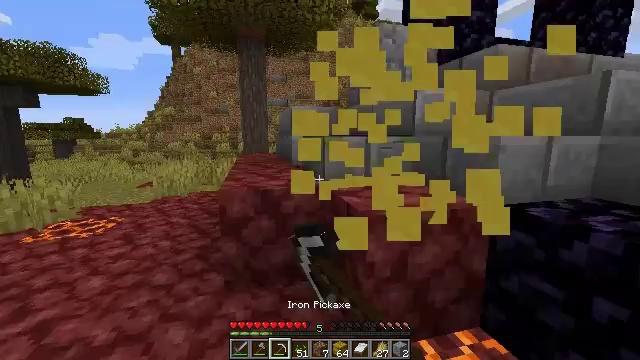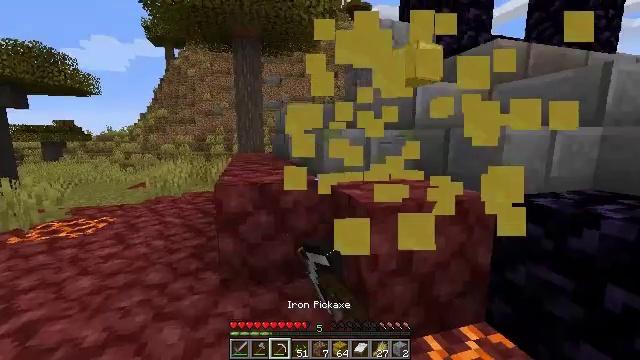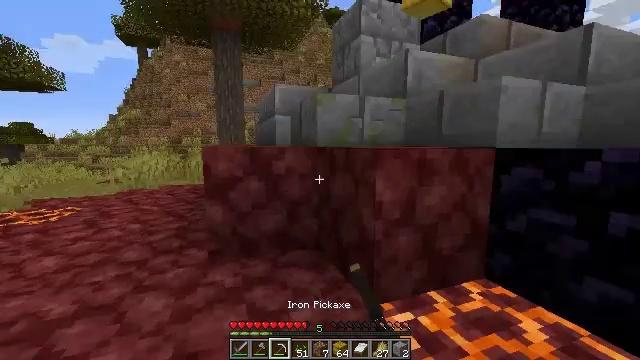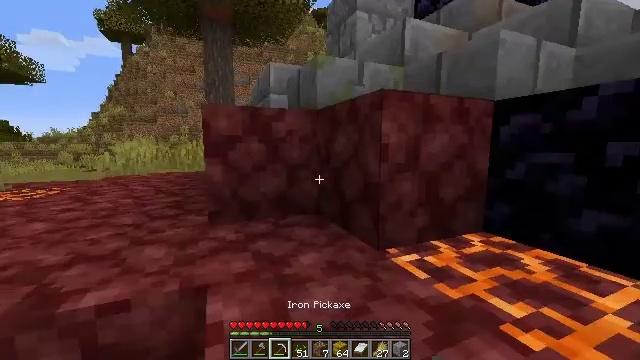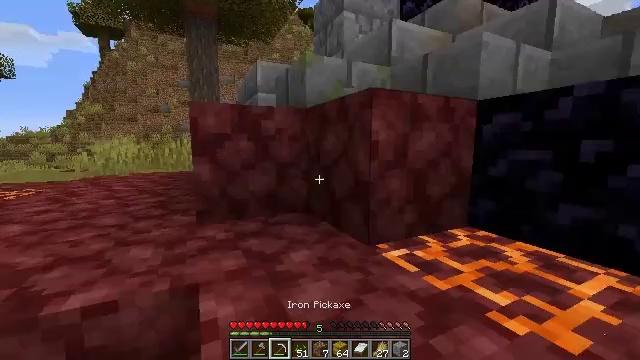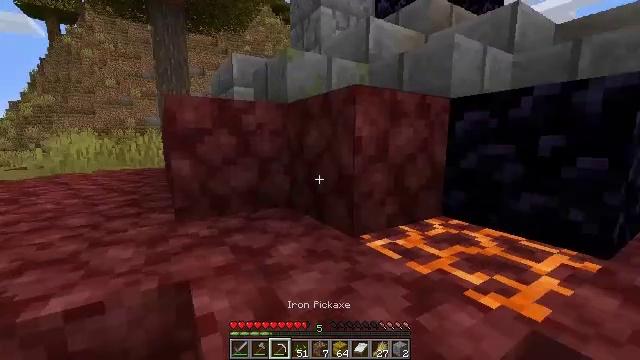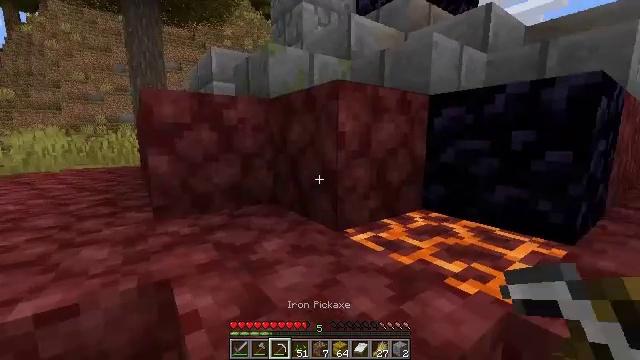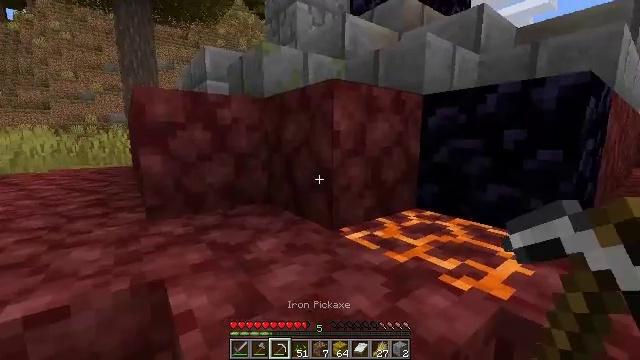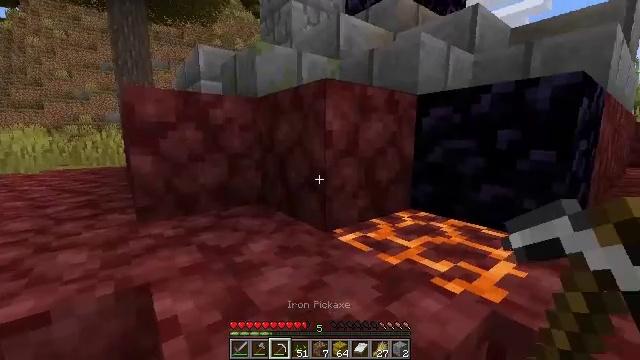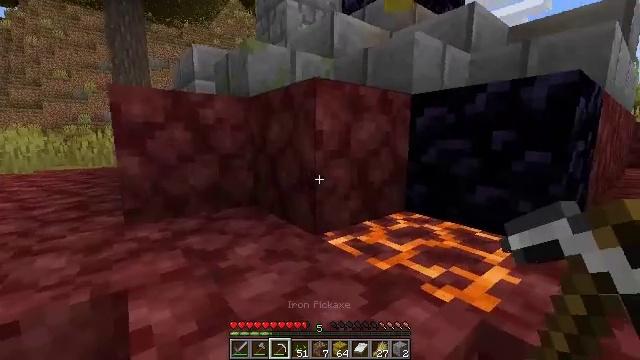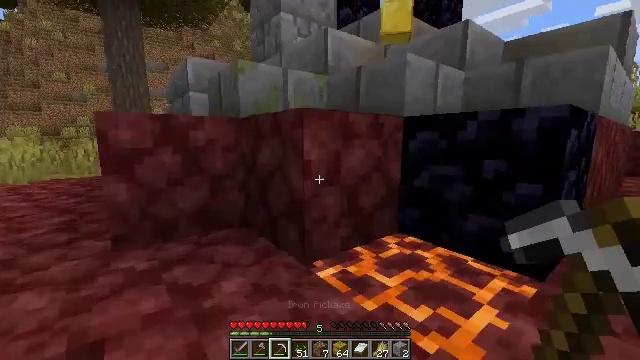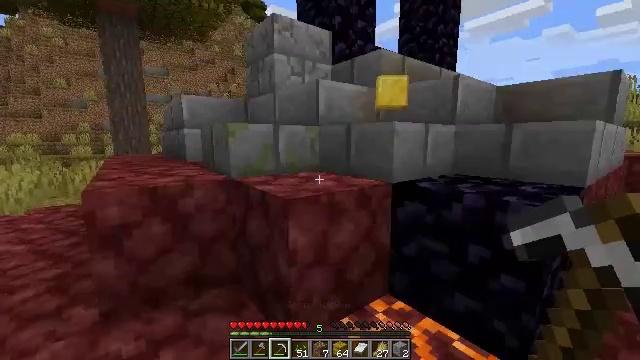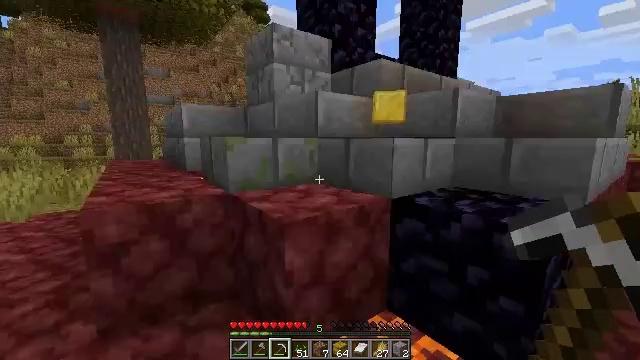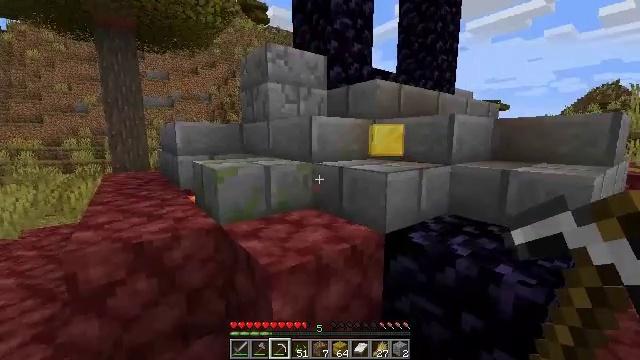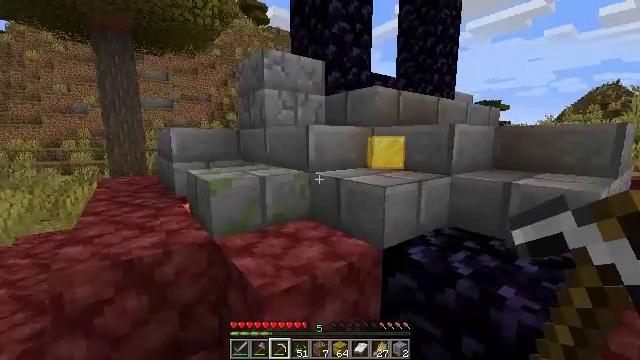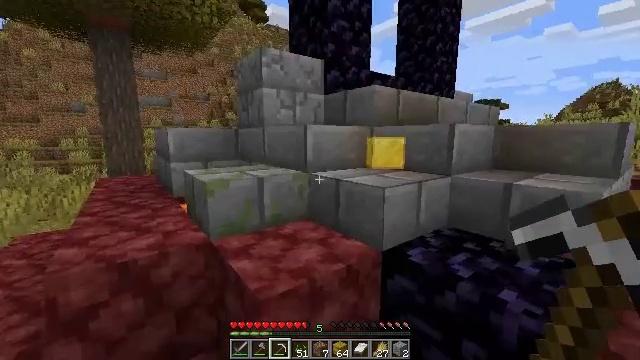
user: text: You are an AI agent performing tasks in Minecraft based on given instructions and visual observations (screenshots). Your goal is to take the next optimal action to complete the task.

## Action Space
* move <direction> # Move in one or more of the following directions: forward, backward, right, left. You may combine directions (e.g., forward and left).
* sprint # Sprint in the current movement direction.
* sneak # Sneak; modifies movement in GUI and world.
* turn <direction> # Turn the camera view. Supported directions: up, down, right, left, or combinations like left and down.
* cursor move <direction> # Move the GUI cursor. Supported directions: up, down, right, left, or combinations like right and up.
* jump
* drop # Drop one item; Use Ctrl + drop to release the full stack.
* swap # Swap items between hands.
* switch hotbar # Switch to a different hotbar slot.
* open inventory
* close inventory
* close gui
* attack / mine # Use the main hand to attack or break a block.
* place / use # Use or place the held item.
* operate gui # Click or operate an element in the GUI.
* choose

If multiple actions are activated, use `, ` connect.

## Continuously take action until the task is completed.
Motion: motion action
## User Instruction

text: Drop beetroot seeds.
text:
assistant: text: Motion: move forward and move left, turn right
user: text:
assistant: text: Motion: move forward and move left, turn right and up
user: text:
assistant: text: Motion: move forward and move left, turn right
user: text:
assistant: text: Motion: move forward and move left, turn right
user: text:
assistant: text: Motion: move forward, turn right and down
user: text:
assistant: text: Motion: turn right
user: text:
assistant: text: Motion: turn right
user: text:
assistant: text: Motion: move forward
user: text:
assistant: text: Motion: move forward
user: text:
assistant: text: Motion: move forward, jump
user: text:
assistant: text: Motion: move forward, jump
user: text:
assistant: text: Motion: move forward, jump
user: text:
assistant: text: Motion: move forward, jump
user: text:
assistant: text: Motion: move forward and move left, jump
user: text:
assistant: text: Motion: move forward and move left, jump
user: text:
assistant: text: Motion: move forward and move left, turn right and down, jump
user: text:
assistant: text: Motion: move forward and move left, turn right, jump
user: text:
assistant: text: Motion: move forward and move left, jump
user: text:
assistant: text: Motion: move forward and move left, turn right
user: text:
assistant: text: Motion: move forward and move left, turn right
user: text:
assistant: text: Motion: move forward and move left, turn right
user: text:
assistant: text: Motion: move forward and move left, turn right, jump
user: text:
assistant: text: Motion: move forward and move left, turn right, jump
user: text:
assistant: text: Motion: move forward and move left, turn right and down, jump
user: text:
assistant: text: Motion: move forward, turn right and down, jump
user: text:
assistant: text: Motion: move forward, jump
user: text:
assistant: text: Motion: move forward
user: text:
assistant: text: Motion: move forward
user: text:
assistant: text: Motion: move forward
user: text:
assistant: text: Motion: move forward